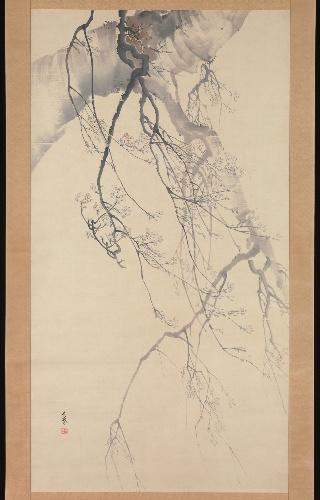
Artist: Matsumura Goshun
Artist bio: Japanese, 1752–1811
Date: 18th century
Object type: Hanging scroll
Classification: Paintings
Medium: Hanging scroll; ink and color on paper
Culture: Japan
Period: Edo period (1615–1868)
Dimensions: 69 x 36 7/8 in. (175.2 x 93.6 cm)
Department: Asian Art
Credit line: The Harry G. C. Packard Collection of Asian Art, Gift of Harry G. C. Packard, and Purchase, Fletcher, Rogers, Harris Brisbane Dick, and Louis V. Bell Funds, Joseph Pulitzer Bequest, and The Annenberg Fund Inc. Gift, 1975
Accession year: 1975
Repository: Metropolitan Museum of Art, New York, NY
Tags: Trees